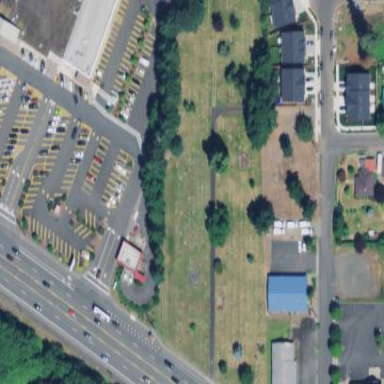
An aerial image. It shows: Cemetery.